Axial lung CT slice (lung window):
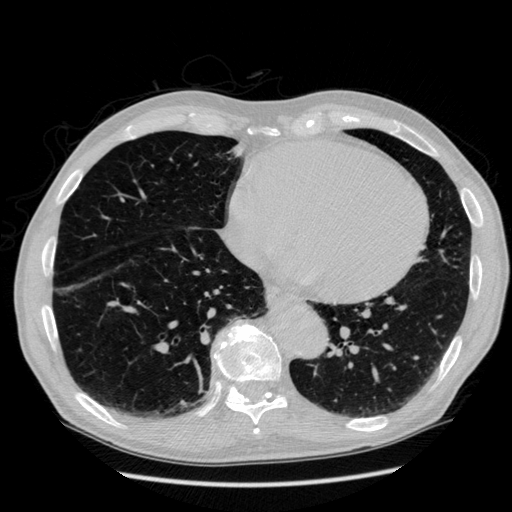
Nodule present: no